Question: I am looking for simple way how to create a button (or other subclass of 'UIView') that is not drawn in all its frame but only within specified inner (inset) rectangle. The inner (inset) rectangle will have rounded corners of some custom radius. Picture below demonstrates it:

To summarise:
- - -
Subclassing is an option but it there is simpler solution I will go with that.
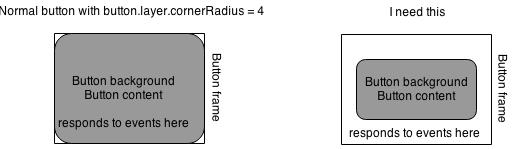
Answer: This can be achieved by one of the following ways :
- Add a subView inside custom button and provide its corner radius some value so that it becomes rounded. You can add the background , content etc. to this view. But this has to be a custom button and you need to handle the addition of contents by providing some API's.- Another option will be to add a layer with rounded corner inside button but with this limitation comes. You cannot add a subview to your inset rectangle(sublayer). You can only add layers to it not a view.